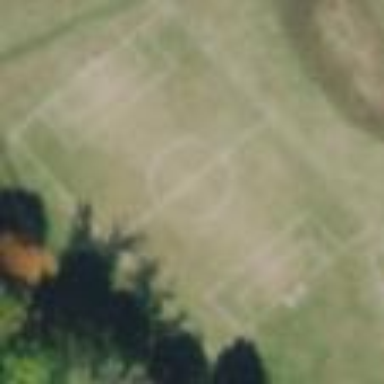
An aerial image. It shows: Soccer pitch for outdoor sports and leisure activities.